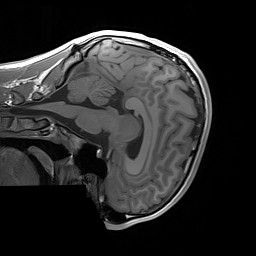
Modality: T1w
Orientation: sagittal
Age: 19
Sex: male